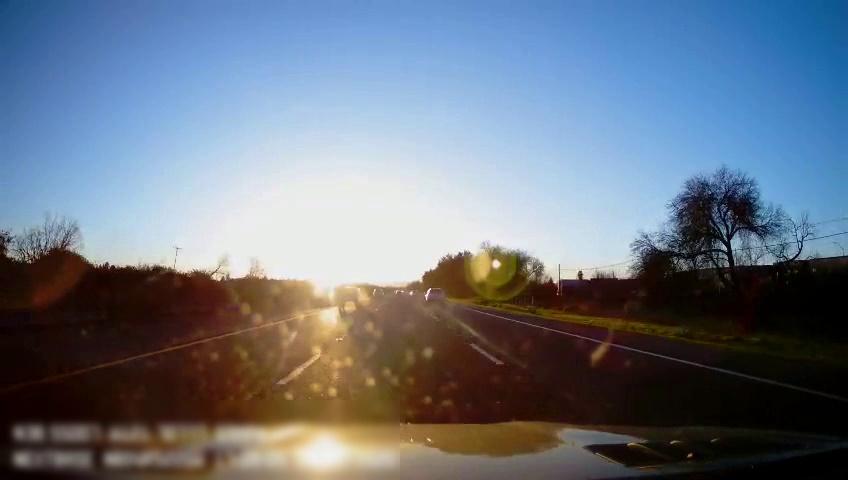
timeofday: Day
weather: Sunny
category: Drivable Space
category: Vehicles | SUV
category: Vehicles | SUV
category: Vehicles | SUV
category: Lanes | Alternate Lane
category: Lanes | Current Lane
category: Lanes | Current Lane
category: Lanes | Alternate Lane